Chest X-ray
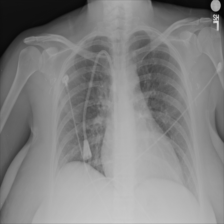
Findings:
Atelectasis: negative
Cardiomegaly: negative
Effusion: negative
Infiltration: negative
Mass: negative
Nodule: negative
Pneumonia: negative
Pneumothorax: negative
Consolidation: negative
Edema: negative
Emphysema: negative
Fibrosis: negative
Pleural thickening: negative
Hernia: negative